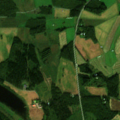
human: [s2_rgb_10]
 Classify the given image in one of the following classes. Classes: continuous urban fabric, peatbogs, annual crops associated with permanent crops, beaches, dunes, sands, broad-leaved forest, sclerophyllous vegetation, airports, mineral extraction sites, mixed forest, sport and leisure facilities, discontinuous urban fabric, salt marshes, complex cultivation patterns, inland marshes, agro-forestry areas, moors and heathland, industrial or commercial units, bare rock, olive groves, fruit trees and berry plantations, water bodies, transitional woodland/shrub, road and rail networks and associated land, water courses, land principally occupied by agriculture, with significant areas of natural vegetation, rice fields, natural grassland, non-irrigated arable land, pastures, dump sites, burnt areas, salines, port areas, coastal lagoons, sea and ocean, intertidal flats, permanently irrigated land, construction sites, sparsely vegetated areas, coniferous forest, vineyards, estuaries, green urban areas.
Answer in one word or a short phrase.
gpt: non-irrigated arable land, land principally occupied by agriculture, with significant areas of natural vegetation, coniferous forest, mixed forest, transitional woodland/shrub, water bodies